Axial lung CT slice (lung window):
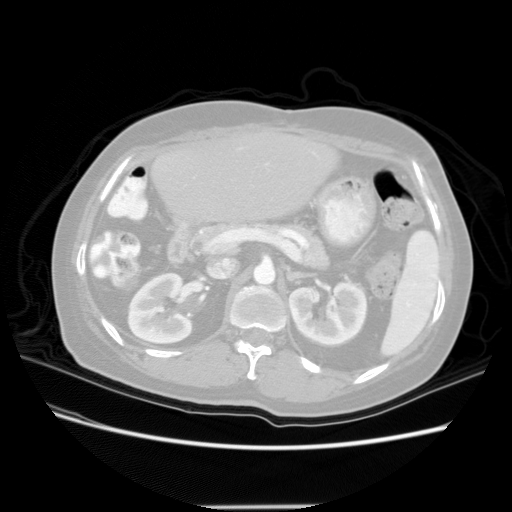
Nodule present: no